Question: Do you know why I always got this exception?

this is my code
'''
private void webBrowser1_ProgressChanged(object sender, WebBrowserProgressChangedEventArgs e)
{
toolStripProgressBar1.Maximum = (int)e.MaximumProgress;
toolStripProgressBar1.Value = (int)e.CurrentProgress;
}
'''
I would appreciate any answer, thank you.
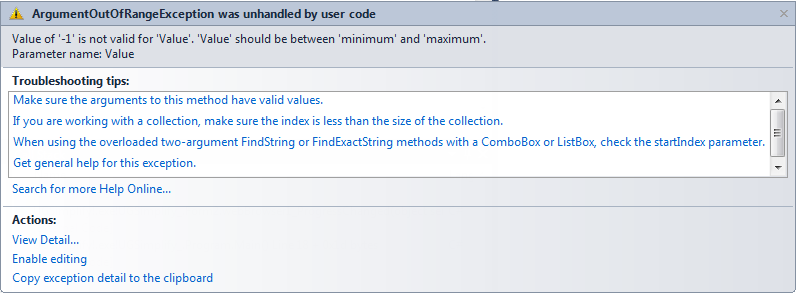
Answer: According to <URL> - property 'CurrentProgress' of event argument class 'WebBrowserProgressChangedEventArgs' has value -1 when download is complete.
Please use following code to ensure that progress bar completely reflects status of the download:
'''
private void webBrowser1_ProgressChanged(object sender, WebBrowserProgressChangedEventArgs e)
{
toolStripProgressBar1.Maximum = (int)e.MaximumProgress;
toolStripProgressBar1.Value = ((int)e.CurrentProgress < 0 || (int)e.MaximumProgress < (int)e.CurrentProgress) ? (int)e.MaximumProgress : (int)e.CurrentProgress;
}
'''